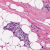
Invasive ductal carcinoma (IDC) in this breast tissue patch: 1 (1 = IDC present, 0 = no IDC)